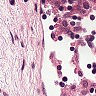
Metastatic tissue present: no